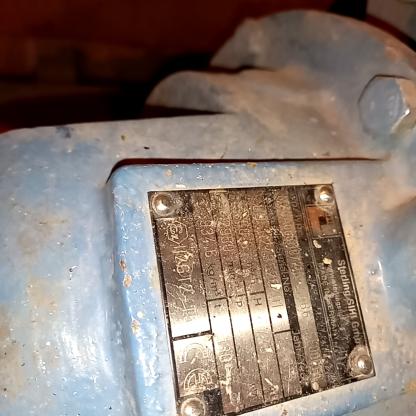
Klasa: tabliczka-znamionowa